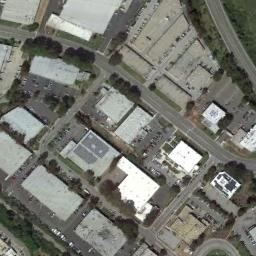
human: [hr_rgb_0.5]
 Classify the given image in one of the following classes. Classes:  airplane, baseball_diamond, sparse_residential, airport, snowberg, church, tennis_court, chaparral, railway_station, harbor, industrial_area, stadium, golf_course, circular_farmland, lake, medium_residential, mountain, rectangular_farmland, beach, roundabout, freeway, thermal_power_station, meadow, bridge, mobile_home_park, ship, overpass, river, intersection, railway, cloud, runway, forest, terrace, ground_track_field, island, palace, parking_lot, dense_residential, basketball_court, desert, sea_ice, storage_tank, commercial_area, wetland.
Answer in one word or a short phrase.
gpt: industrial_area